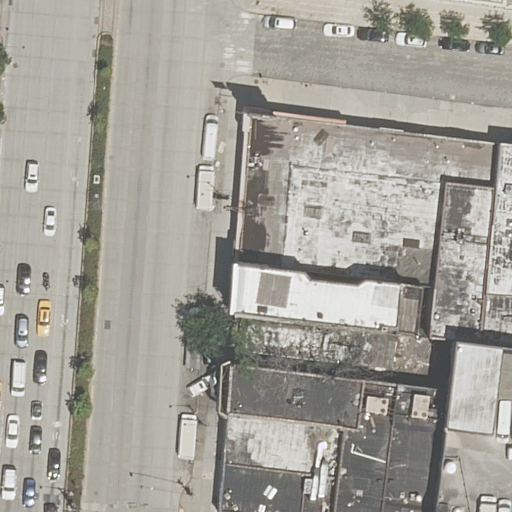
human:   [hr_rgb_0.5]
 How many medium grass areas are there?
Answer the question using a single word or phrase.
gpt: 2

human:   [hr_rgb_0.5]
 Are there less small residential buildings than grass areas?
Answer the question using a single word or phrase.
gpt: yes

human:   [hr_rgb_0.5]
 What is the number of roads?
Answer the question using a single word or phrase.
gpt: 6

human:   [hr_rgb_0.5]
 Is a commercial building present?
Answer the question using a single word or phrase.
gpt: no

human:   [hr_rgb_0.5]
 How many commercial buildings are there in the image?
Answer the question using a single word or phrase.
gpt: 0

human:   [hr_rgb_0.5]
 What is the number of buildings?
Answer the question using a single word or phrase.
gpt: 3

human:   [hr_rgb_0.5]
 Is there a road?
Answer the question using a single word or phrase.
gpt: yes

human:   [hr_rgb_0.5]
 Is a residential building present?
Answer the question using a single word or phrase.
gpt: yes

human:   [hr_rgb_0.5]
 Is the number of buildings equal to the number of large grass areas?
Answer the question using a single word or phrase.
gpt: no

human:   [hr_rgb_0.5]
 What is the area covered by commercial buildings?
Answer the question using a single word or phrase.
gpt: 0m2

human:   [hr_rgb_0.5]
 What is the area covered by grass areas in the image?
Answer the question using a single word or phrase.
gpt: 646m2

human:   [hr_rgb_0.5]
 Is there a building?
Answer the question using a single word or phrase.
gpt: yes

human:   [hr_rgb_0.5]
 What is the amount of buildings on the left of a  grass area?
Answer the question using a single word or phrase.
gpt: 0

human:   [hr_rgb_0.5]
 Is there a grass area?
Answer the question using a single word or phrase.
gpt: yes

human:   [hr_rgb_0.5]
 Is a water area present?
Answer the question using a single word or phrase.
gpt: no

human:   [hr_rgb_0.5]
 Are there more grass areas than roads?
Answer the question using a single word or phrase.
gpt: no

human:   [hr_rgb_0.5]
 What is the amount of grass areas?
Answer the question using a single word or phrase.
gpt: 2

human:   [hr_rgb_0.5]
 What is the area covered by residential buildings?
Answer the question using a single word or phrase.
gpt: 6669m2

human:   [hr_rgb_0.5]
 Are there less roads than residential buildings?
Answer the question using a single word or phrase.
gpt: no

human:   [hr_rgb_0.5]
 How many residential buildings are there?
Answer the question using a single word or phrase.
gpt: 3

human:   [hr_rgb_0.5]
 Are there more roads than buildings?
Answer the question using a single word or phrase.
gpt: yes

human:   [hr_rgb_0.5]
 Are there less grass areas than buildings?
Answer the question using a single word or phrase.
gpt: yes

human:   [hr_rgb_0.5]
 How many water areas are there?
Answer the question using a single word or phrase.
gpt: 0

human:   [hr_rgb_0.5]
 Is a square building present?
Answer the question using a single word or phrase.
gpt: no

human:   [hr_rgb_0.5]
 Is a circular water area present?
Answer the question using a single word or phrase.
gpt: no

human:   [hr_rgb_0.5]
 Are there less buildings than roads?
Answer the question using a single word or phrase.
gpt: yes

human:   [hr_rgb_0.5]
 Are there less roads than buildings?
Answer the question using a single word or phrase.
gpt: no

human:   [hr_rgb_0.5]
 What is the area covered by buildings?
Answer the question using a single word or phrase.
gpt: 6669m2

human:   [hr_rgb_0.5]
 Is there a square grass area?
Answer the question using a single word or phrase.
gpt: no

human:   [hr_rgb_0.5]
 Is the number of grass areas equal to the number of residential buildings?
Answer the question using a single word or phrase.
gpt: no

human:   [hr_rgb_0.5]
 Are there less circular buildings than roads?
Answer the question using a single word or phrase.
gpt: yes

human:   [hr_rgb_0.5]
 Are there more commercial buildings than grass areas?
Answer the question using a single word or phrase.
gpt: no

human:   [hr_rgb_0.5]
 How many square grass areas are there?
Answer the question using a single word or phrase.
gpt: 0

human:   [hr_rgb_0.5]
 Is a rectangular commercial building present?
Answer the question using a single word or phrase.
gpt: no

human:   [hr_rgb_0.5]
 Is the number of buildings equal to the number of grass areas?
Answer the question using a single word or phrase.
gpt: no

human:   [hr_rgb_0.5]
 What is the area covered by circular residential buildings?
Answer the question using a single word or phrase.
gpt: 0m2

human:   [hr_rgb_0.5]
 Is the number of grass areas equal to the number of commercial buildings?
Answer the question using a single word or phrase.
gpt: no

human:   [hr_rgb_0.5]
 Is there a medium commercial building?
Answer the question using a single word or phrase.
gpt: no

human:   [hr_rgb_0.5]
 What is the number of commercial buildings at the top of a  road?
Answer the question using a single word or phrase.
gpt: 0

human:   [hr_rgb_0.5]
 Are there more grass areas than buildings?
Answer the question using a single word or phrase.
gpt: no

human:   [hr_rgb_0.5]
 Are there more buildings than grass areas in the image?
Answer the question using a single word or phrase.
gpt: yes

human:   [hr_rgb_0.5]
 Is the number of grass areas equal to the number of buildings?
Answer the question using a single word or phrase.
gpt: no

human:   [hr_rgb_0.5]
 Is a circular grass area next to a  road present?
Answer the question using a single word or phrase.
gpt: no

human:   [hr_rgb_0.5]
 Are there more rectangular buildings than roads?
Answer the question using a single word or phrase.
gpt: no

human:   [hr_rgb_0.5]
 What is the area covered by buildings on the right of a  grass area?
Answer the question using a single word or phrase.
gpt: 6669m2

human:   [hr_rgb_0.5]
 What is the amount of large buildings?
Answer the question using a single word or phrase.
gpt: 3

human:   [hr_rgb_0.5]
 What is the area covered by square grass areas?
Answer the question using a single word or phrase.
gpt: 0m2

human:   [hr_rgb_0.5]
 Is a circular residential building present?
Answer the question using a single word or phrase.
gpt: no

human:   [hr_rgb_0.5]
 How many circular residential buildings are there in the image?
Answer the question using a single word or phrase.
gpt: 0

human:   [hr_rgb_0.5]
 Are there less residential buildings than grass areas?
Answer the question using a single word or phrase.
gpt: no

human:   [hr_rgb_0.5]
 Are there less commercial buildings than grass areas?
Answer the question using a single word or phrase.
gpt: yes

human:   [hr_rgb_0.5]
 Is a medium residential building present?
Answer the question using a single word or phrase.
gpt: no

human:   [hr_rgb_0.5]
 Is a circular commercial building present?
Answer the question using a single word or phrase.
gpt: no

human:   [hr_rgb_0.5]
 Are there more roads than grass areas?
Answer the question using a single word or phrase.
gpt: yes

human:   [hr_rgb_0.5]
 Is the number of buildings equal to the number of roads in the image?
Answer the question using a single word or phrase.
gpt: no

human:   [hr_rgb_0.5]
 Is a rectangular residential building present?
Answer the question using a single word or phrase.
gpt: yes

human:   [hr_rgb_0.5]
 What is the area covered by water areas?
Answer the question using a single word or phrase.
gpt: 0m2

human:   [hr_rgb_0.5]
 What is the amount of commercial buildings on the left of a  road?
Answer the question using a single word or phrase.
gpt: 0

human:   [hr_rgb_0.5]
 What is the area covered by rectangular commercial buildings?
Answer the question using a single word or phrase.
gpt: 0m2

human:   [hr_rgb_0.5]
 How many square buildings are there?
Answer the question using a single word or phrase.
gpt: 0

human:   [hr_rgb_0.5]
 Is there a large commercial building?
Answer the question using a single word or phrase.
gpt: no

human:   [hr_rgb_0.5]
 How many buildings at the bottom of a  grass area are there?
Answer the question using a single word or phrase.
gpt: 0

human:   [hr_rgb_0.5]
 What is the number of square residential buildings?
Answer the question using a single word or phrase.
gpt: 0

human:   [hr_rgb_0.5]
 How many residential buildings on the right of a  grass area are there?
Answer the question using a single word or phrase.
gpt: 3